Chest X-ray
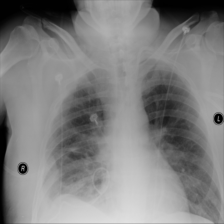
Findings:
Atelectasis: negative
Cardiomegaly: negative
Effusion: negative
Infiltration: negative
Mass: negative
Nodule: negative
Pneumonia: negative
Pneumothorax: negative
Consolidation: negative
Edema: negative
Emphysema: negative
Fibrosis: negative
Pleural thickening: negative
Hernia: negative